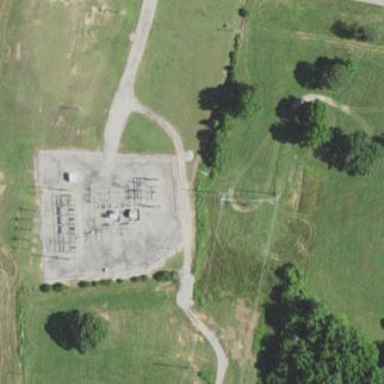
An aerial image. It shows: There is distribution substation enclosed by fence.